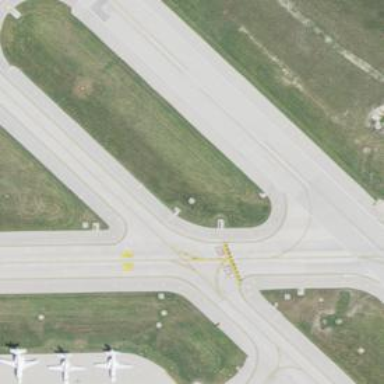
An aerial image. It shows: View of taxiway at the airport.